Field crop: maize
Growth stage: 2
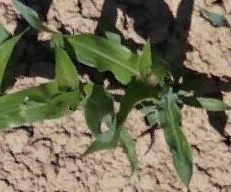
Species: maize